Interaction volume radius: 10 \u00c5
Interaction volume height: 20 \u00c5
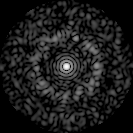
Disorder parameter: 0.8426